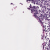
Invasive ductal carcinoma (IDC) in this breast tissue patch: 0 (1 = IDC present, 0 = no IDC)